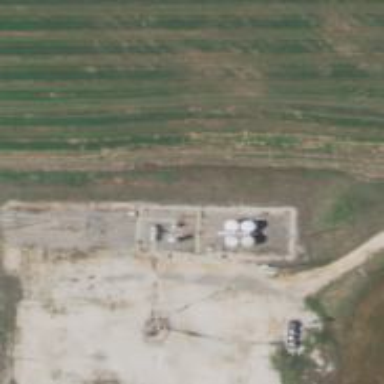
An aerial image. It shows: Storage tank with man-made structure.